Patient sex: M
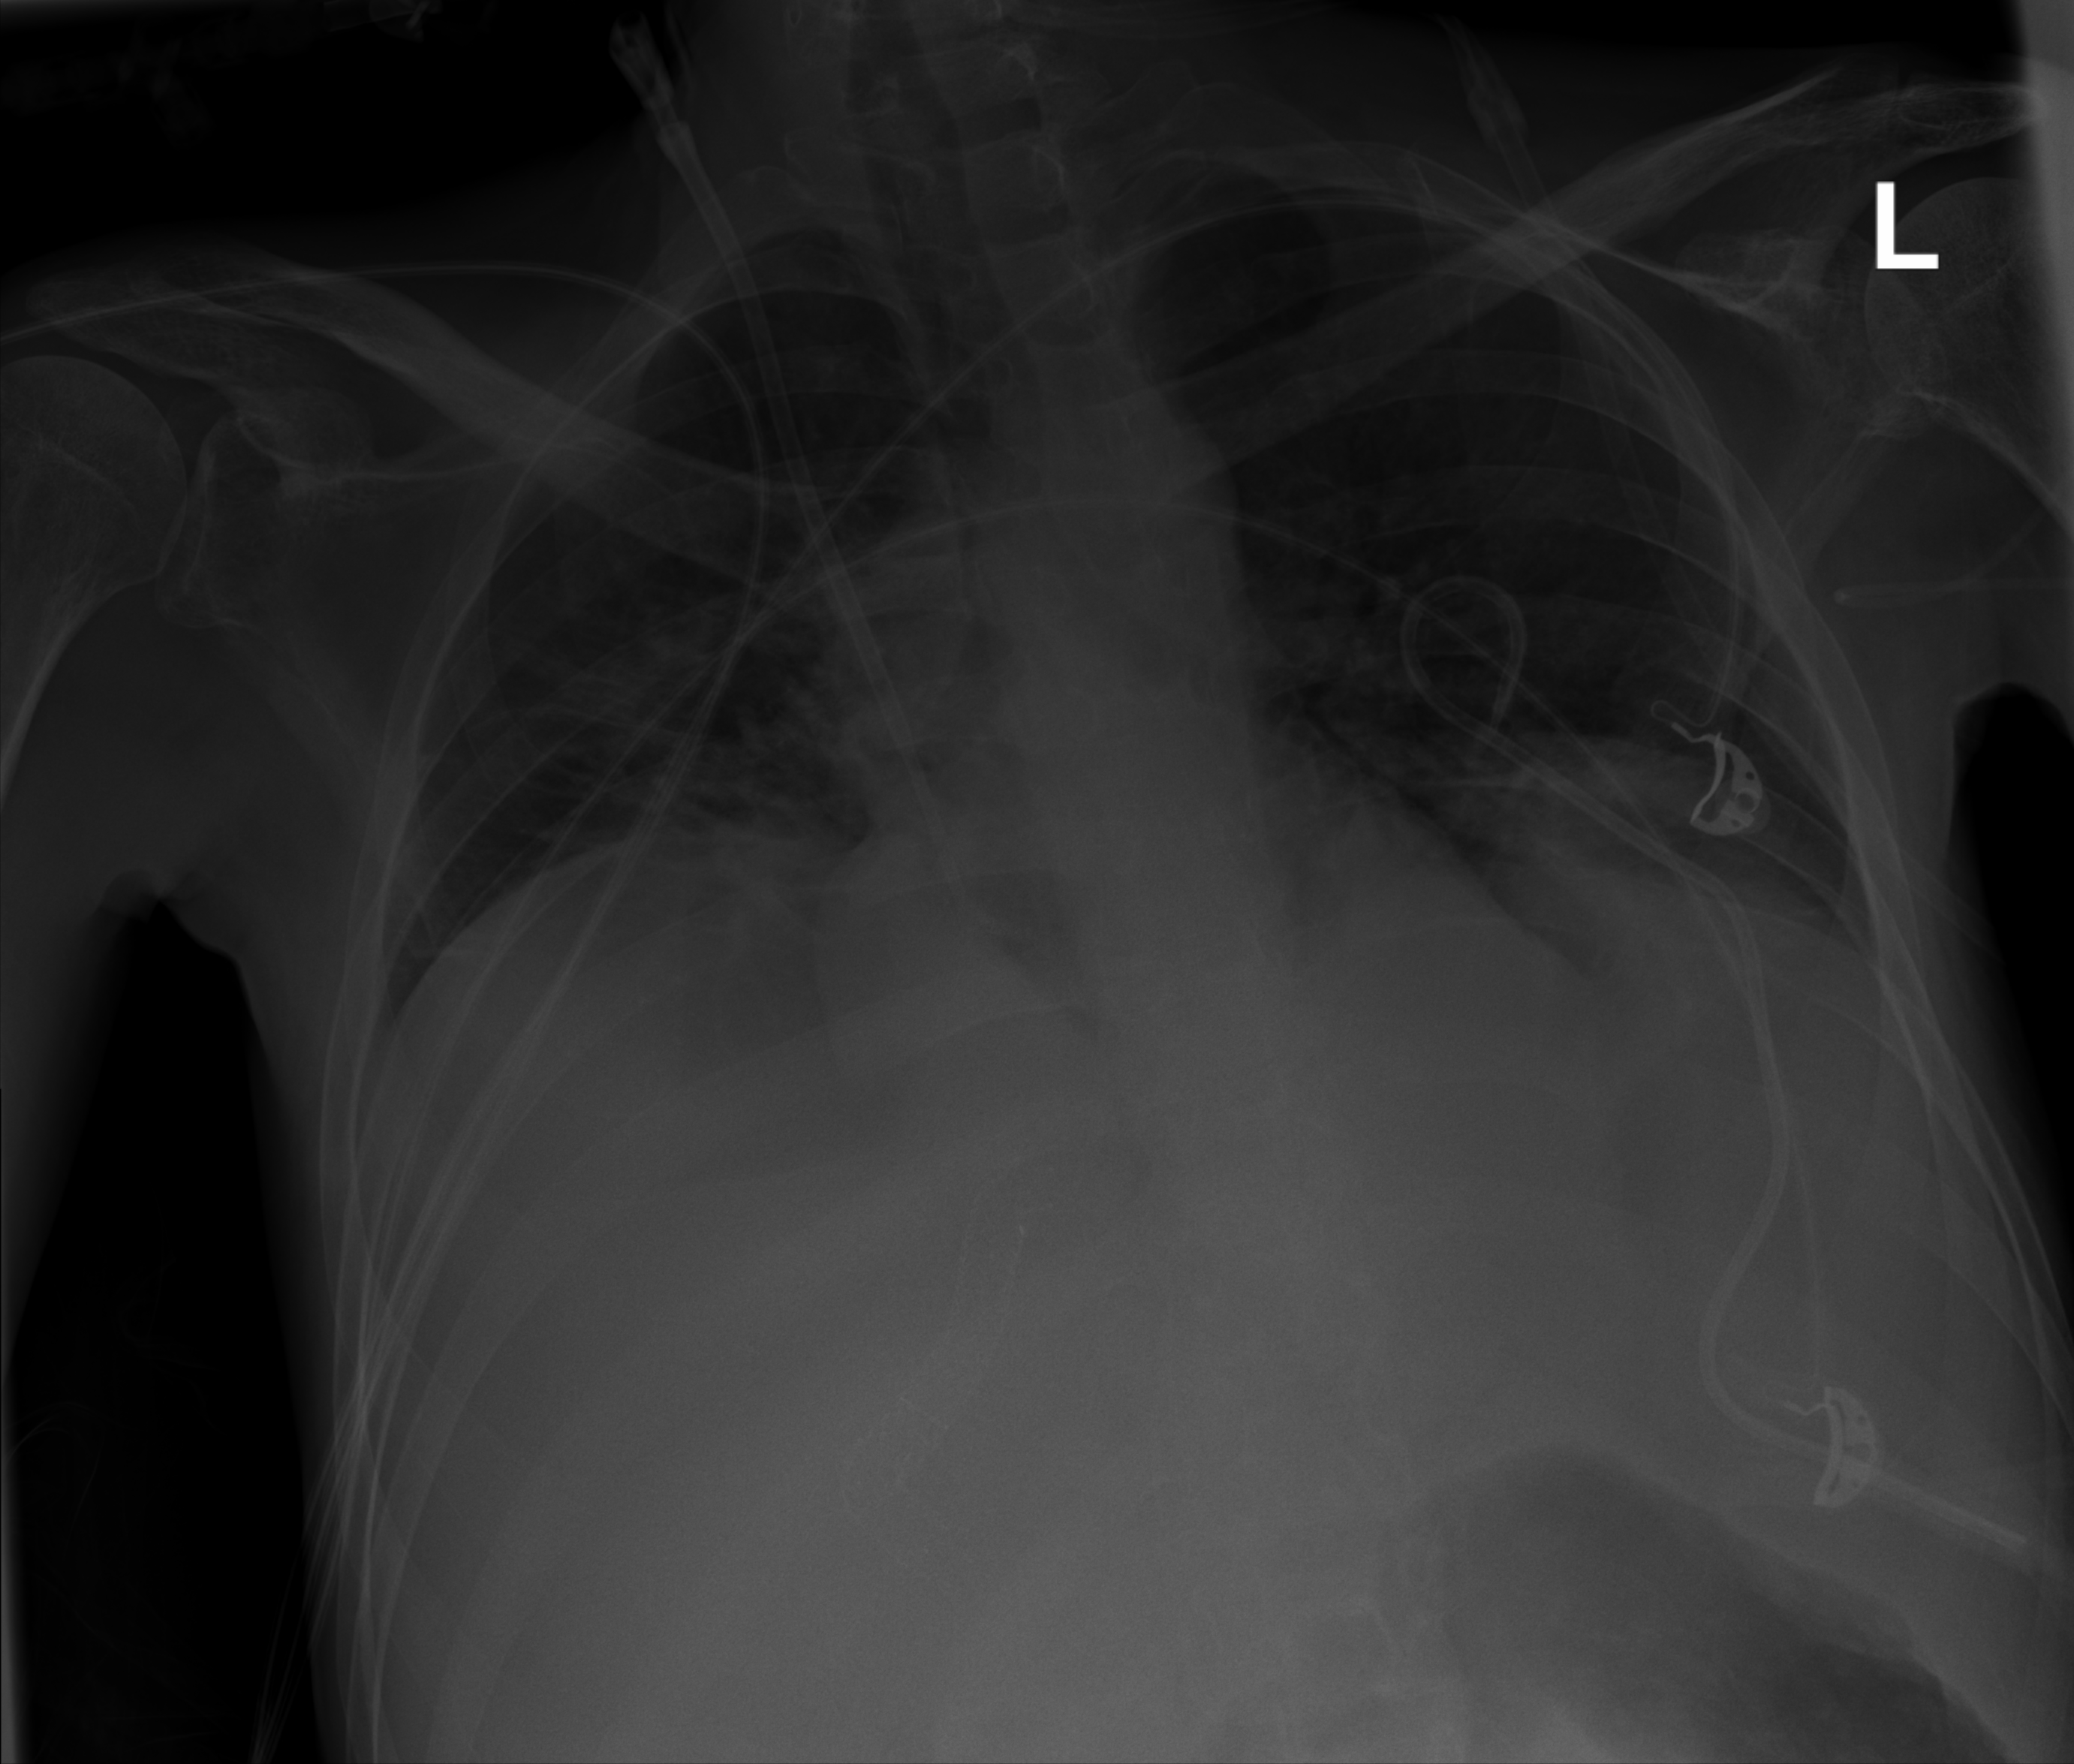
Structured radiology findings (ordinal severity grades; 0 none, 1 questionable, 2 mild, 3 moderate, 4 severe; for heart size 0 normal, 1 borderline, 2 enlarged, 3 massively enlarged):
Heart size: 0
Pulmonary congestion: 1
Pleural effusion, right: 0
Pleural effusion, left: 1
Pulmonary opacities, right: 1
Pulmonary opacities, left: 2
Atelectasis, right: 2
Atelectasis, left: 2